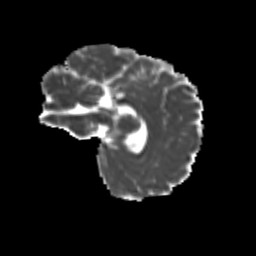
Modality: MD
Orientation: sagittal
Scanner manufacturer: siemens
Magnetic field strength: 3 T
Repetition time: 9.2 s
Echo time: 0.084 s